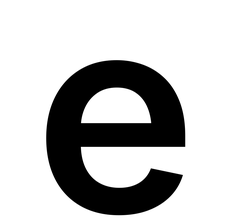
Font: Inter_SemiBold